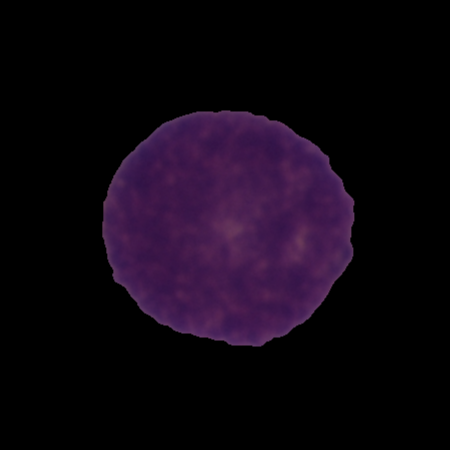
Label: cancer